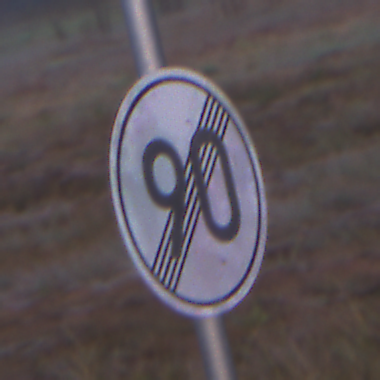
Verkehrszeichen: EndeGeschwindigkeit90
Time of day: SunriseSunset
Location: Outdoor (Nature)
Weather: Clear
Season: NotSpecified
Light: Natural